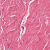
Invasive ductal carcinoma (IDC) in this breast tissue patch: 0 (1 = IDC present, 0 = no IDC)